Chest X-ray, AP view. Patient: 51 years old, sex F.
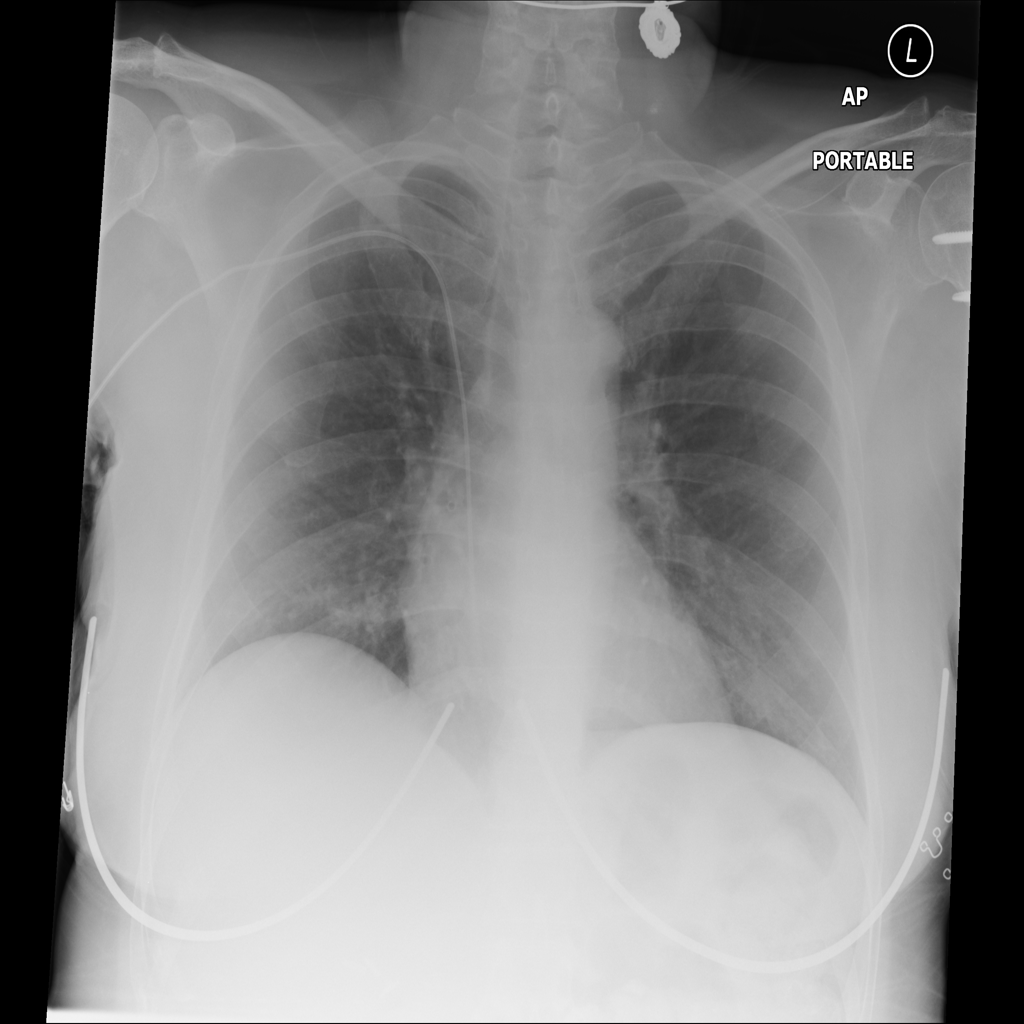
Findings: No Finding